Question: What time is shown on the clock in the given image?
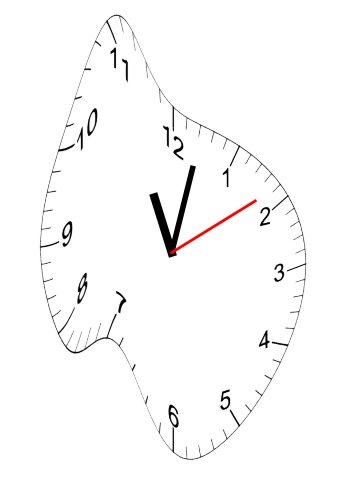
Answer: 11:02:09